Interaction volume radius: 10 \u00c5
Interaction volume height: 30 \u00c5
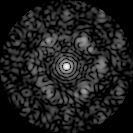
Disorder parameter: 0.7097